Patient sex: F
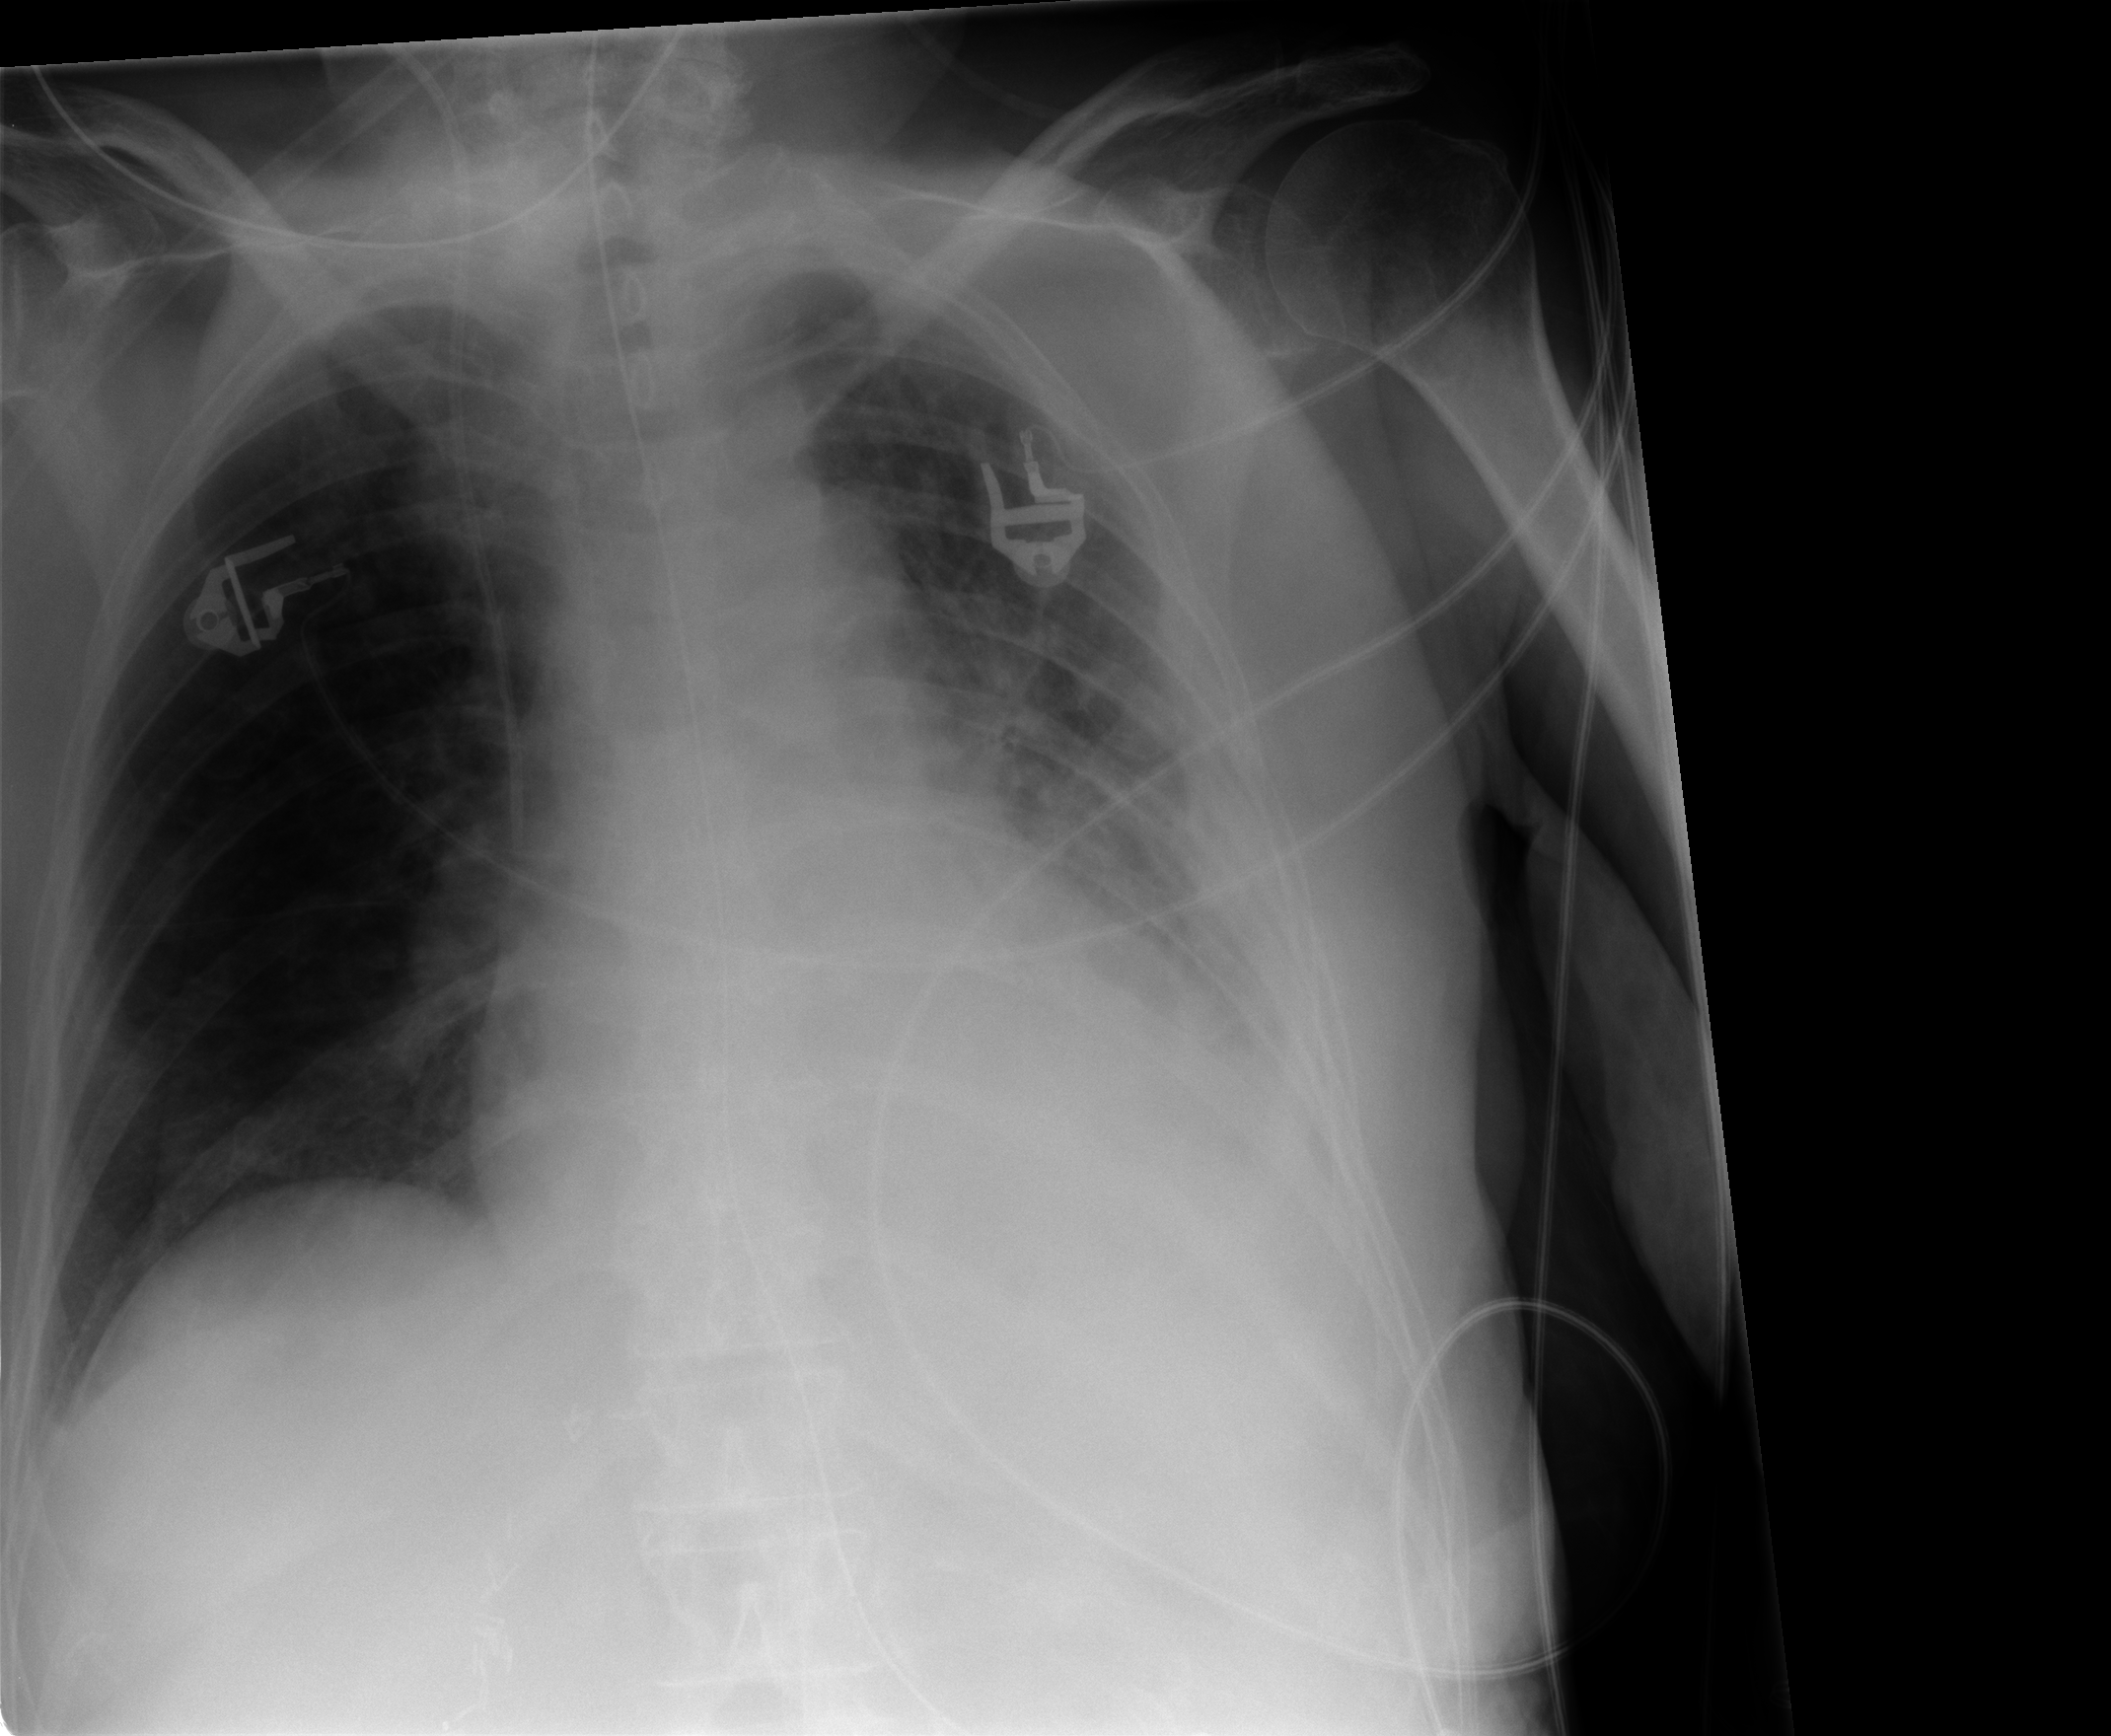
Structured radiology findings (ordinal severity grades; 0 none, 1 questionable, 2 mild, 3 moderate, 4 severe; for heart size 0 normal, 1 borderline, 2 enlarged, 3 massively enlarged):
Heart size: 2
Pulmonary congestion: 2
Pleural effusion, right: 0
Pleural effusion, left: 2
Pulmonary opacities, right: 0
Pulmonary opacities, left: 2
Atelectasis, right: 2
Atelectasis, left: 2